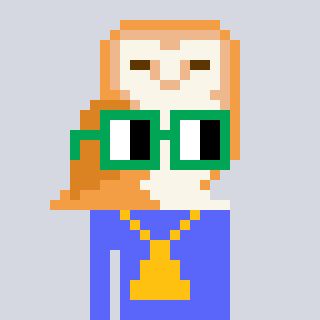
a pixel art character with square green glasses, a owl-shaped head and a purple-colored body on a cool background